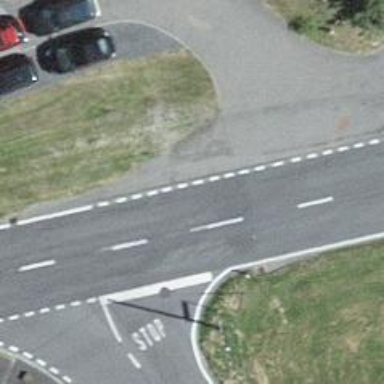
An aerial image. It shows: Bus stop with platform for public transport.